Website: apple
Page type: review-order
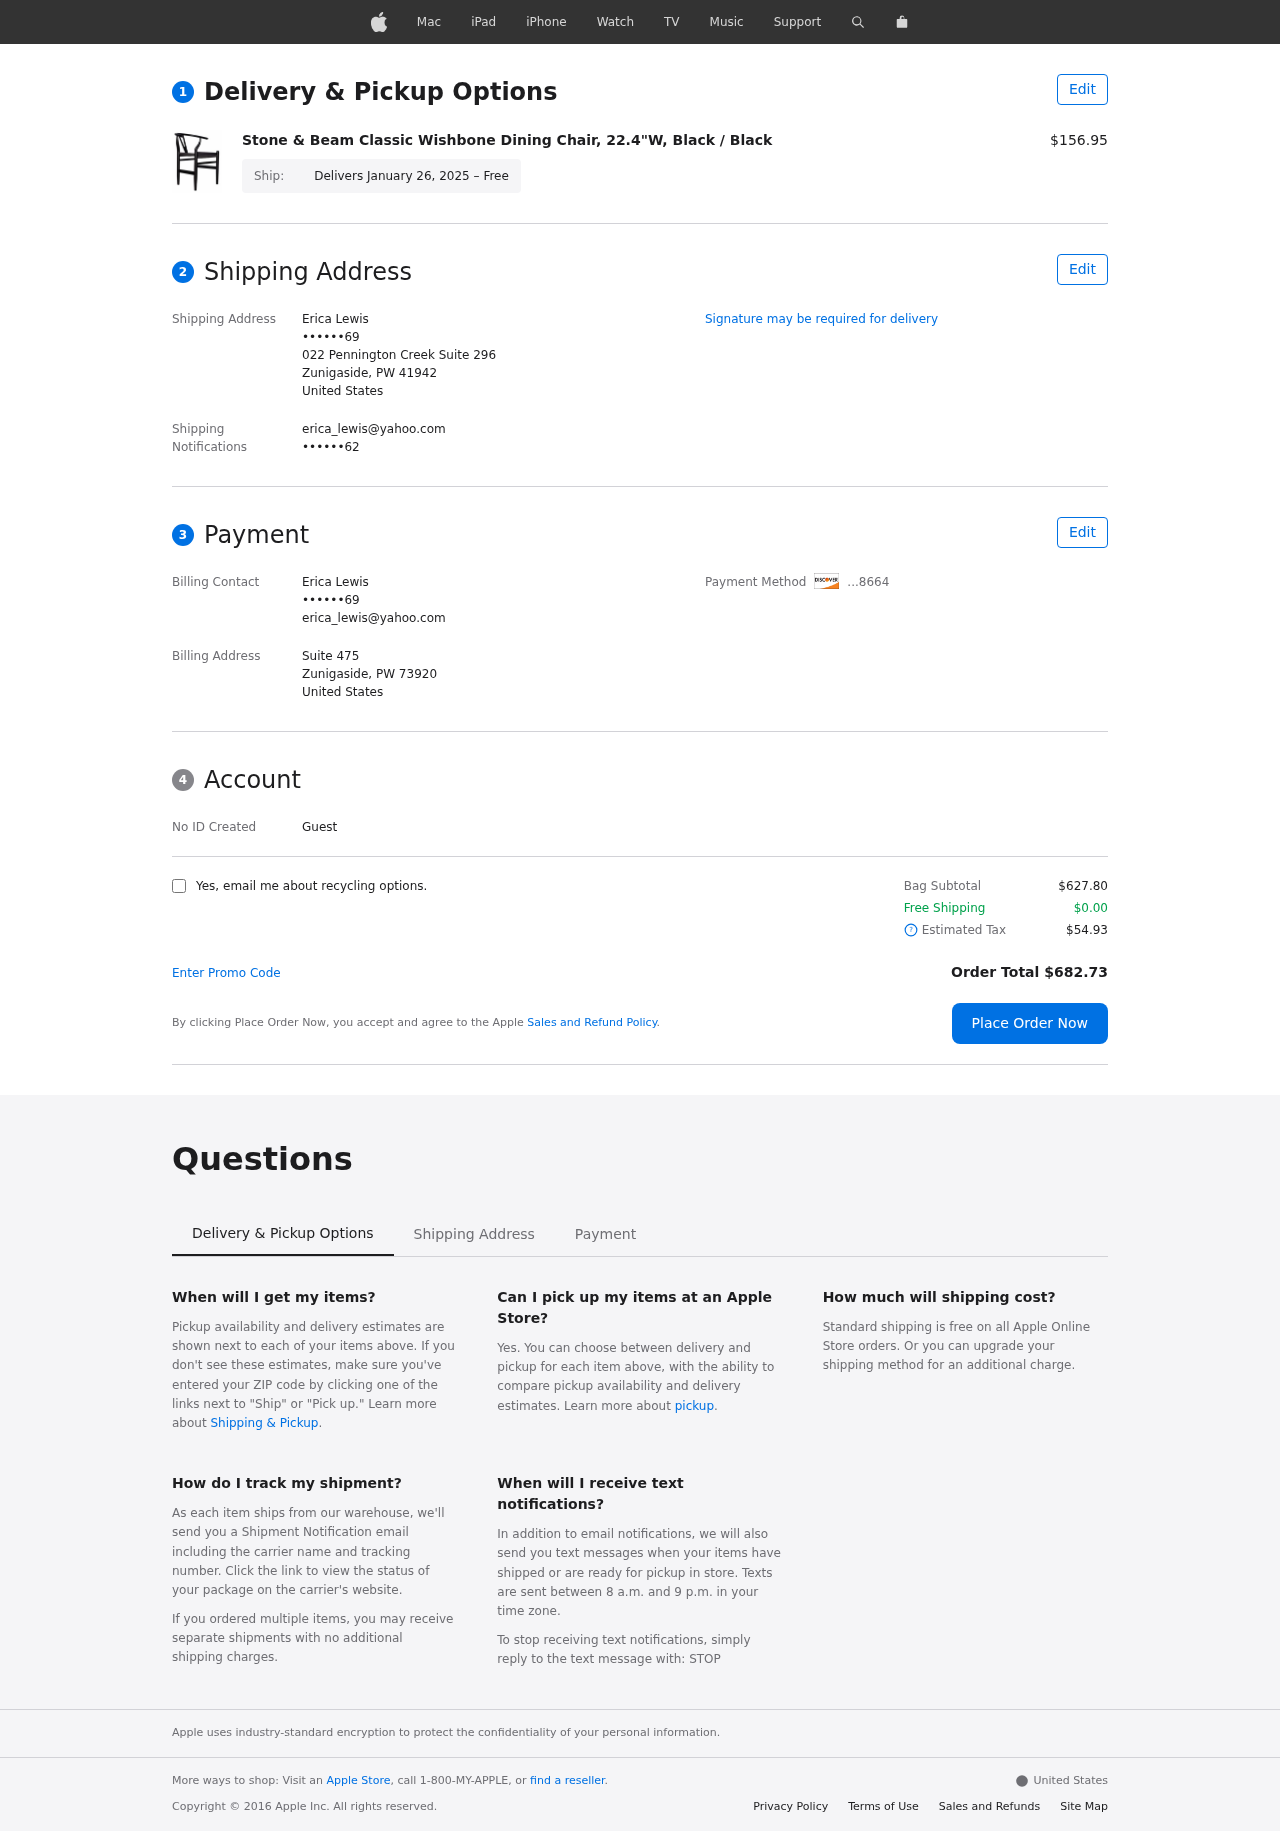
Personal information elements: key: PII_CARD_LAST4
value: ...8664
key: PII_CITY_STATE_ZIP
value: Zunigaside, PW 41942
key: PII_CITY_STATE_ZIP2
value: Zunigaside, PW 73920
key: PII_COUNTRY
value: United States
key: PII_EMAIL
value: erica_lewis@yahoo.com
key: PII_FULLNAME
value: Erica Lewis
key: PII_PHONE
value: ••••••69
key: PII_STREET
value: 022 Pennington Creek Suite 296
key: PII_STREET2
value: Suite 475
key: PII_ALT_PHONE
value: ••••••62
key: PII_FIRSTNAME
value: Erica
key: PII_LASTNAME
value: Lewis
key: PII_FULLNAME2
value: Erica Lewis
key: PII_FULLNAME3
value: Erica Lewis
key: PII_FIRSTNAME2
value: Erica
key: PII_FIRSTNAME3
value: Erica
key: PII_LASTNAME2
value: Lewis
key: PII_LASTNAME3
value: Lewis
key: PII_FIRSTNAME_DERIVED
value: Erica
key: PII_LASTNAME_DERIVED
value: Lewis
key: PII_FULLNAME_DERIVED
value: Erica Lewis
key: PII_NAME_FULL_DERIVED
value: Erica Lewis
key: PII_PHONE3
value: ••••••69
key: PII_EMAIL2
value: erica_lewis@yahoo.com
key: PII_EMAIL3
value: erica_lewis@yahoo.com
Product elements: key: PRODUCT1_NAME
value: Stone & Beam Classic Wishbone Dining Chair, 22.4"W, Black / Black
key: PRODUCT1_PRICE
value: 156.95
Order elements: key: ORDER_DELIVERY_DATE
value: Delivers January 26, 2025 – Free
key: ORDER_SUBTOTAL
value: $627.80
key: ORDER_SHIPPING_COST
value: $0.00
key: ORDER_TAX
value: $54.93
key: ORDER_TOTAL
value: Order Total $682.73